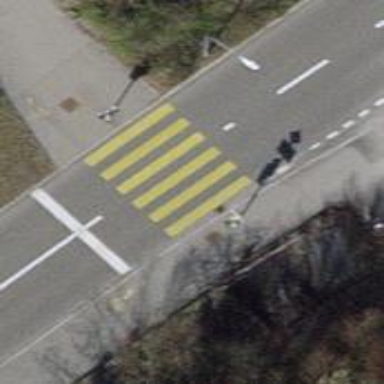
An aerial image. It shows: Road with traffic signals and zebra crossing. The crossing markings are zebra.